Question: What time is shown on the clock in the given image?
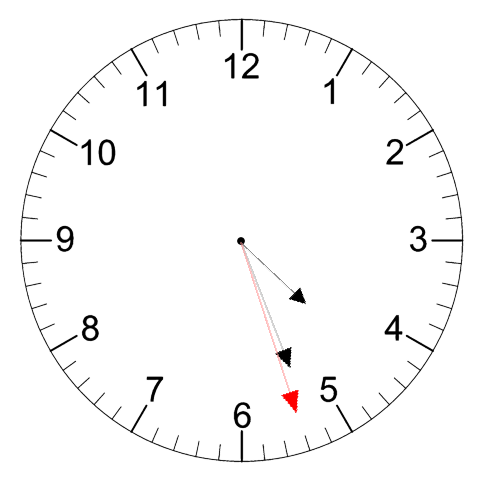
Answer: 04:26:27